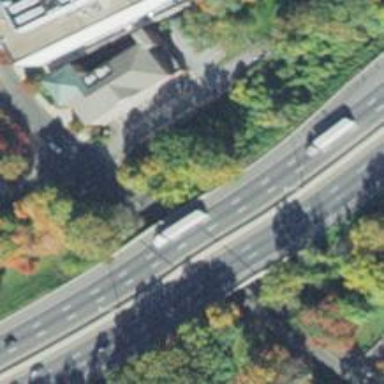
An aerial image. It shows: Motorway bridge with asphalt surface.